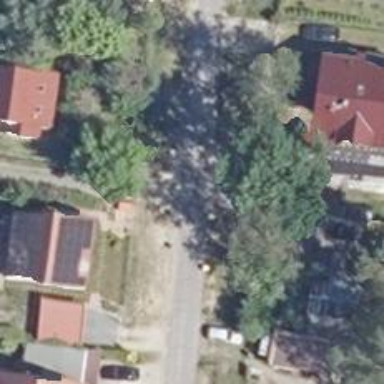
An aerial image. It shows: Residential road with asphalt surface and no sidewalks.